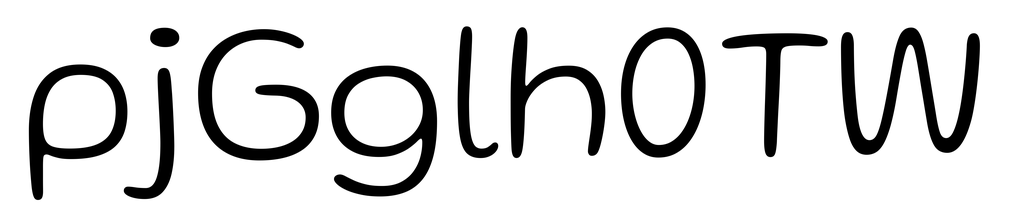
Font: Gluten_ExtraLight